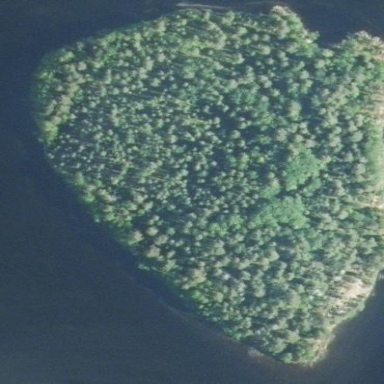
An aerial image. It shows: Islet surrounded by woodland.